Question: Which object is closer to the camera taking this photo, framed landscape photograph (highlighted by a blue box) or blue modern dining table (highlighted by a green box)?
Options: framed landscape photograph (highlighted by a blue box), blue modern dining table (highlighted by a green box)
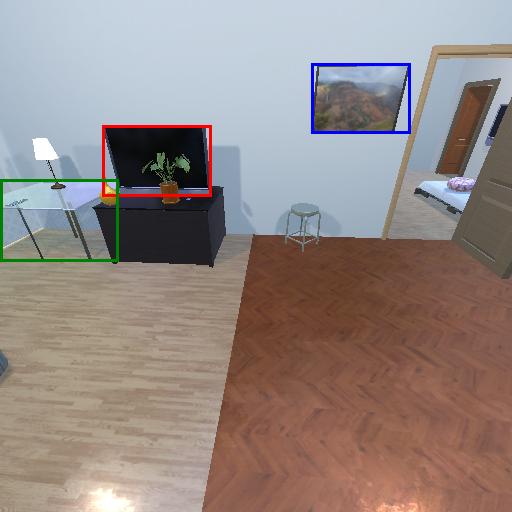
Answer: framed landscape photograph (highlighted by a blue box)